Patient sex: F
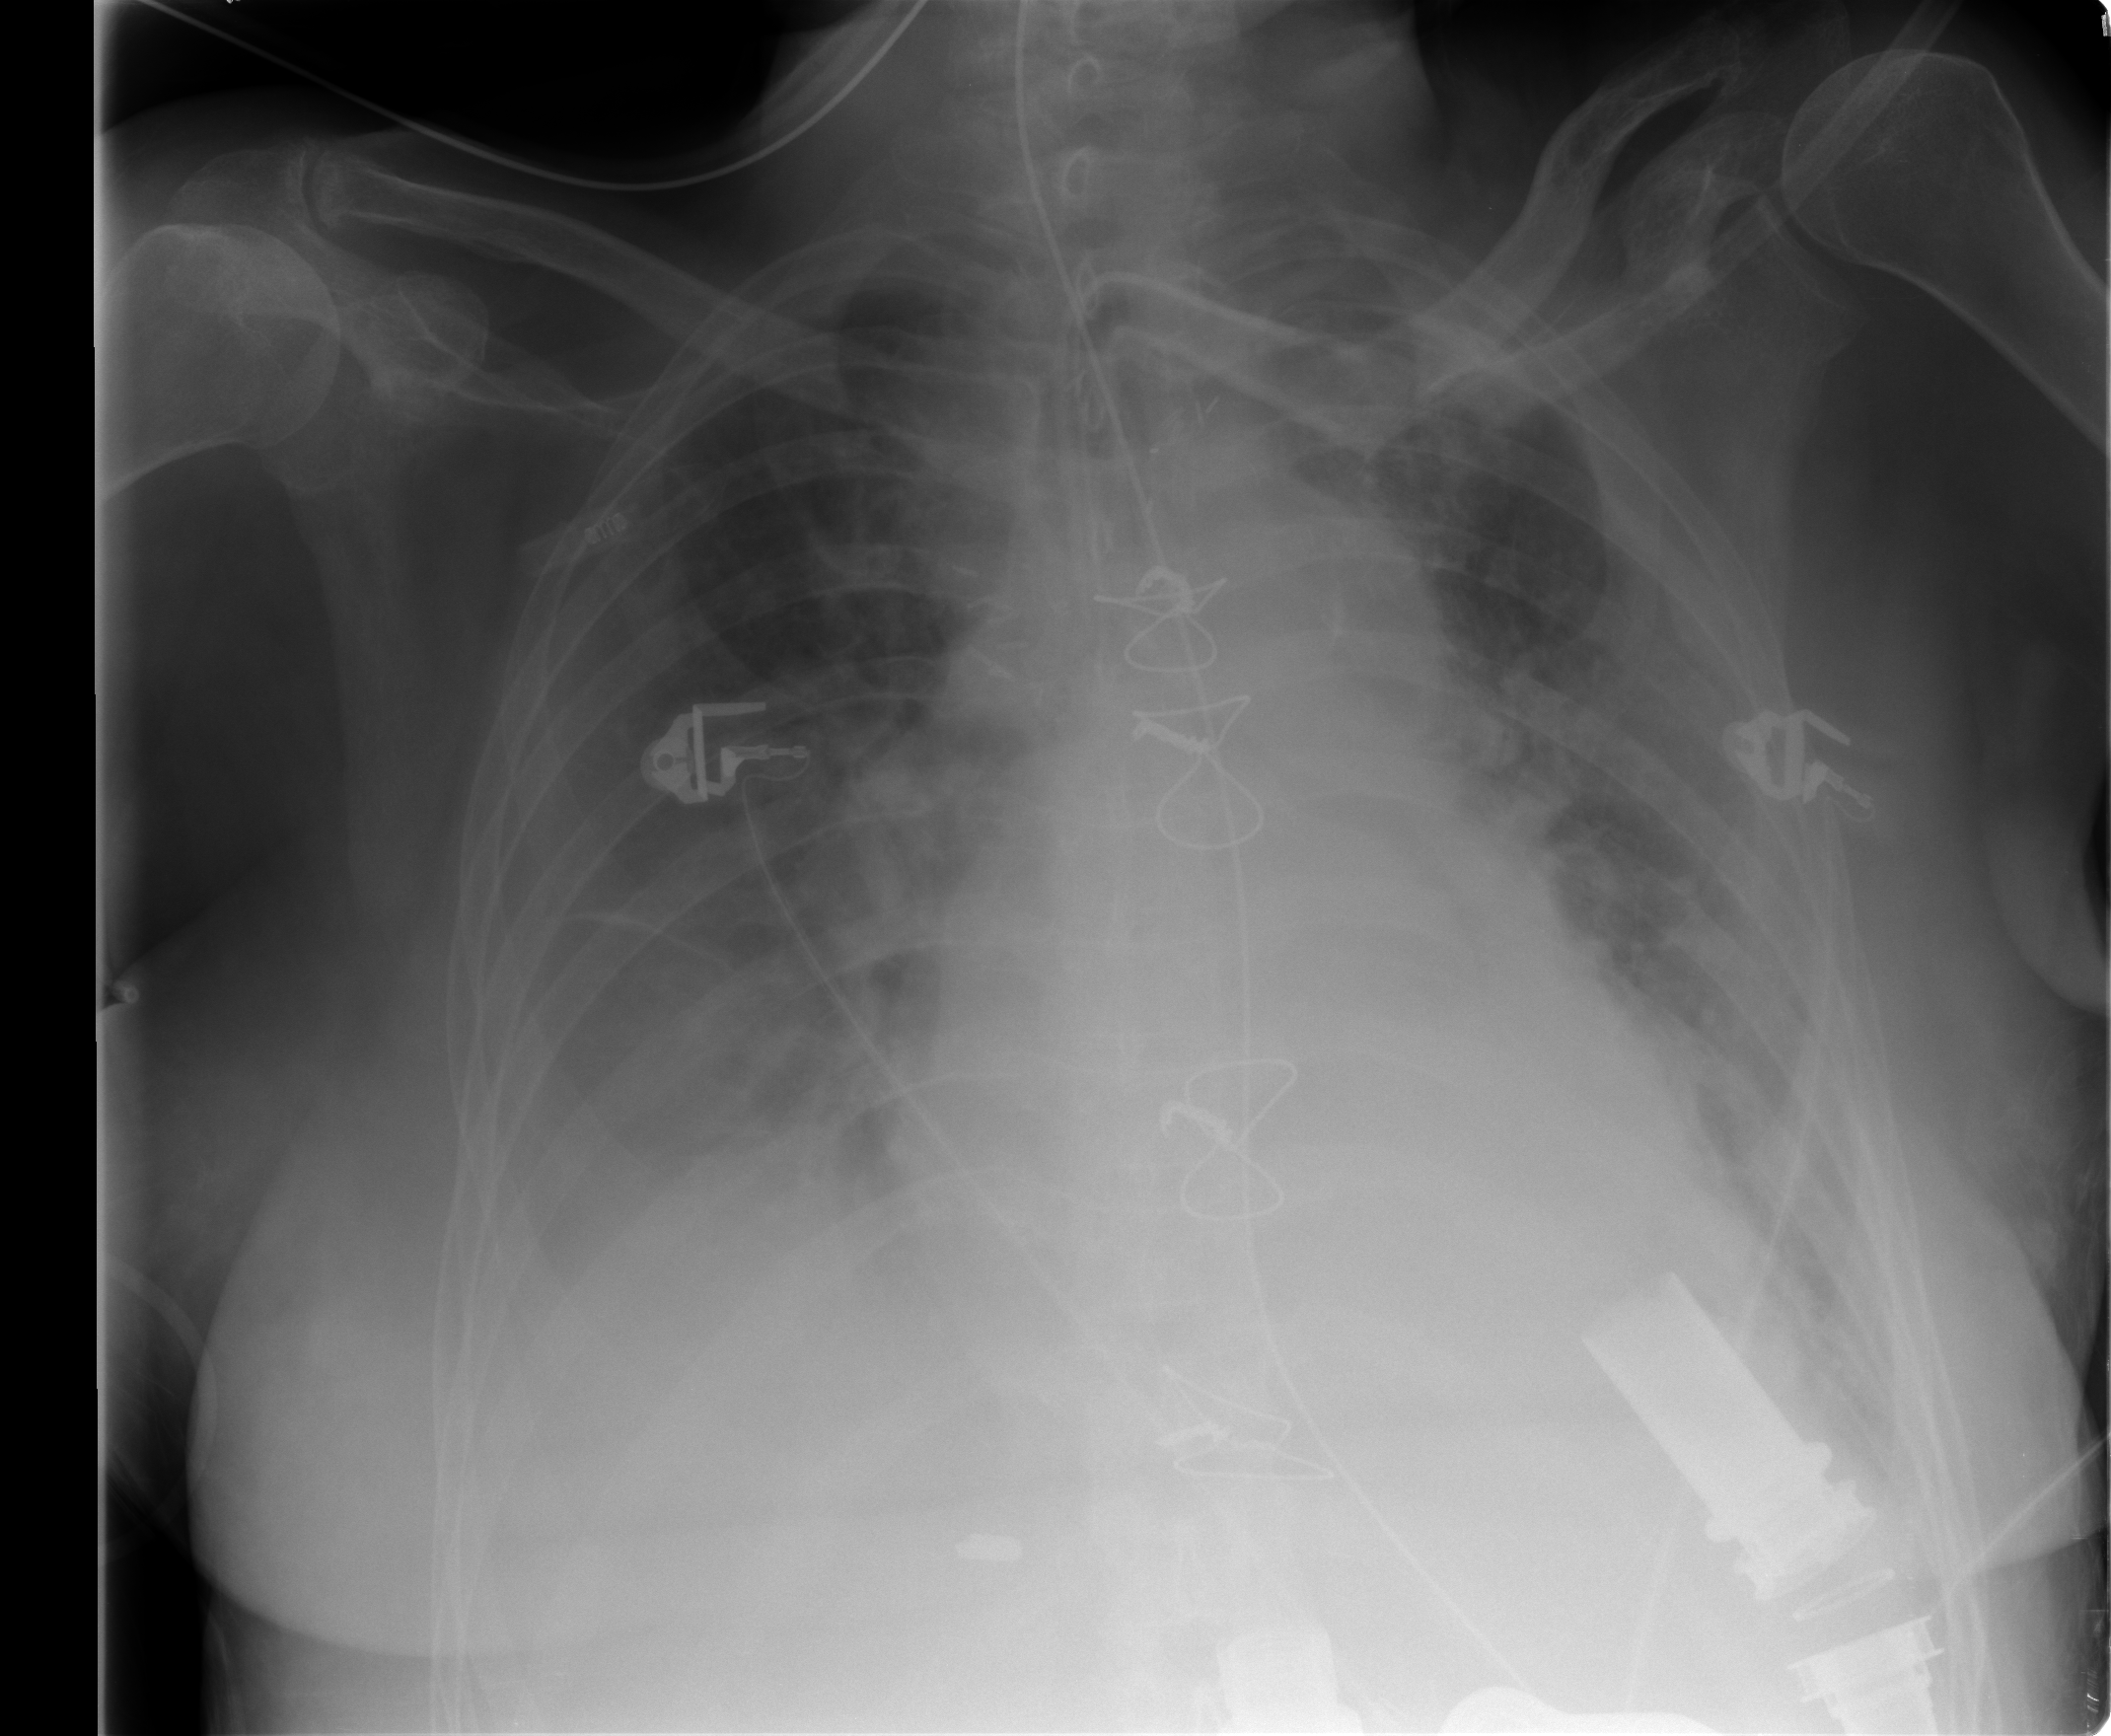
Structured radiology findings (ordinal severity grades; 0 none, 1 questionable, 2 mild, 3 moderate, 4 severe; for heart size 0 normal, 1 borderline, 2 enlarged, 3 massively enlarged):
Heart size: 2
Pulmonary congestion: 3
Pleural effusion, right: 3
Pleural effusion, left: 2
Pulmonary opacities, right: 0
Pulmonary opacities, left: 0
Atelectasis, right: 2
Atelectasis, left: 2